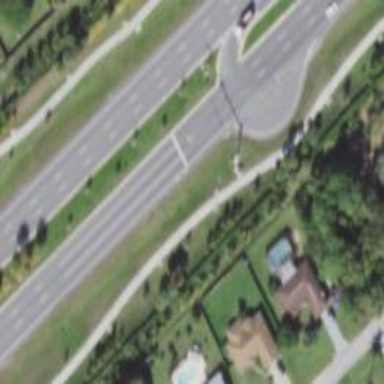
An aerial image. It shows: Secondary road with separate asphalt sidewalks.